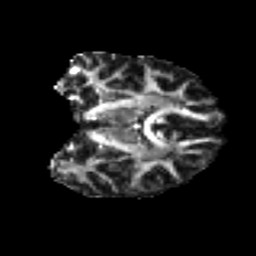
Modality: FA
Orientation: coronal
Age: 49
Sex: male
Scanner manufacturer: ge
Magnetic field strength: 3 T
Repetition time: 7.8 s
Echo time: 0.0611 s